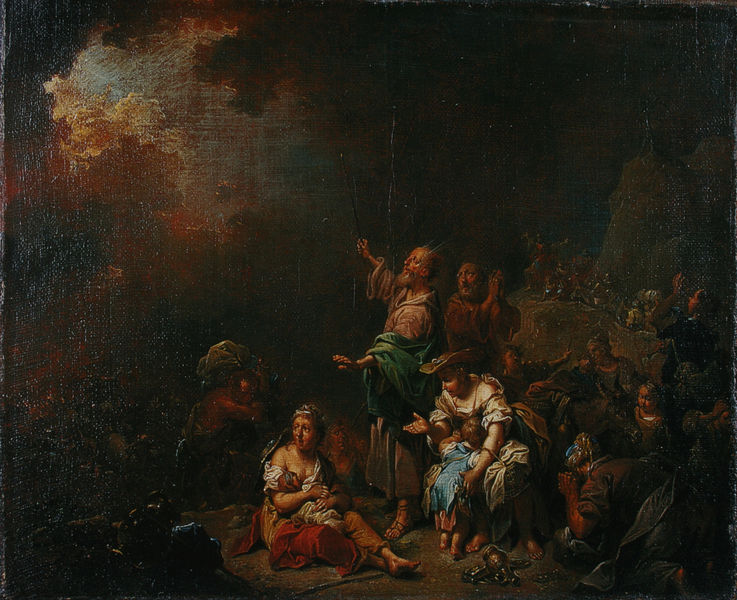
Titel: Der Zug des Volkes Israel durch das Rote Meer
Künstler: Johann Conrad Seekatz
Standort: Mainz
Institution: Landesmuseum
Schlagwörter: baum, berg, blau, dunkel, felsen, feuer, gemälde, gewitter, gott, gruppe, himmel, mann, nackt, schatten, umhang, wolken, frauen, gelb, grün, landschaft, menschen, sitzen, braun, brust, busen, frau, grau, hell, hut, kleid, licht, männer, nacht, schwarz, weiss, rot, tuch, weg, wolke, gesellschaft, leute, malerei, menge, arme, leinen, mensch, rembrandt, stehen, stein, tragen, hände, öl, erde, horizont, hügel, natur, busch, kirche, boden, mantel, tücher, gewänder, kind, mutter, höhle, kinder, sack, krug, schürze, düster, berge, fels, gebirge, baby, rast, stille, ölgemälde, angst, brand, gewalt, naturgewalt, sturm, unwetter, lichteinfall, sandalen, flucht, barfuss, lichtstrahl, alter, moses, erdboden, babys, stillen, weinen, gefahr, knien, furcht, offenbarung, leinwand, beten, gebet, menschenmenge, staunen, kleinkind, schein, altes testament, wanderer, flehen, priester, versteck, personengruppe, mittelpunkt, hörner, maria, verstecken, reisende, prophet, bitten, säugling, wiegen, lager, schreck, zauberer, eremit, frühe neuzeit, erstaunen, rassel, abraham, mose, anflehen, unheil, anrufung, nachtlager, anrufen, lichtblick, führer, männer frauen, wolkenaufbruch, zaubern, jsoeph, brennender  busch